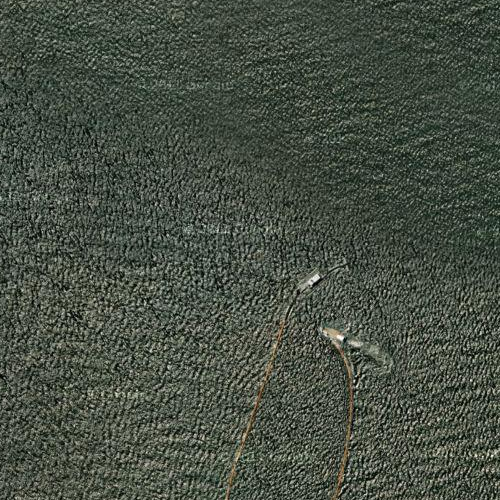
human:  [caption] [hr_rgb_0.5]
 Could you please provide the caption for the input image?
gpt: This is a part of ocean with dark water .

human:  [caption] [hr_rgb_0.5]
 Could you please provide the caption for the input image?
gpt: A part of ocean with deep green waters .

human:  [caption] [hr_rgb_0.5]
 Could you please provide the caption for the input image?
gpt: This is a part of deep green sea .

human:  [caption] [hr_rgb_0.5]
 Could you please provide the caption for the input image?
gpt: This is a part of deep green sea .

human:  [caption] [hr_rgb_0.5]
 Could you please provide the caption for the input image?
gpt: This is a part of ocean with dark water .